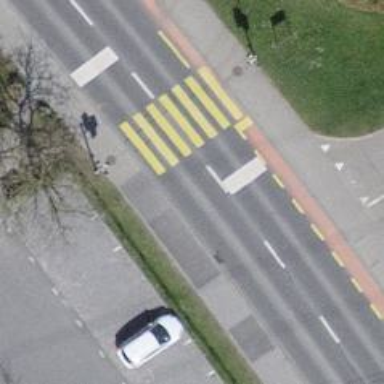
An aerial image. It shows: Kerb barrier.